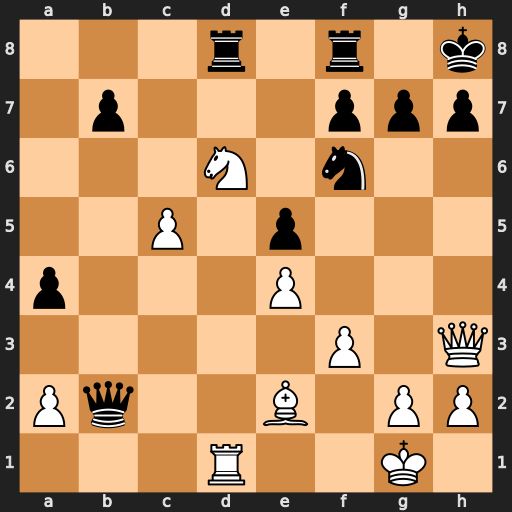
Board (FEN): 3r1r1k/1p3ppp/3N1n2/2P1p3/p3P3/5P1Q/Pq2B1PP/3R2K1
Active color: w
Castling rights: -
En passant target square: -
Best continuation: Nxf7+ Kg8 Nxd8 Qxe2 Qe6+ Kh8 Qd6